Aerial crown-view tile of a tropical tree (Barro Colorado Island, Panama), acquired 20240611:
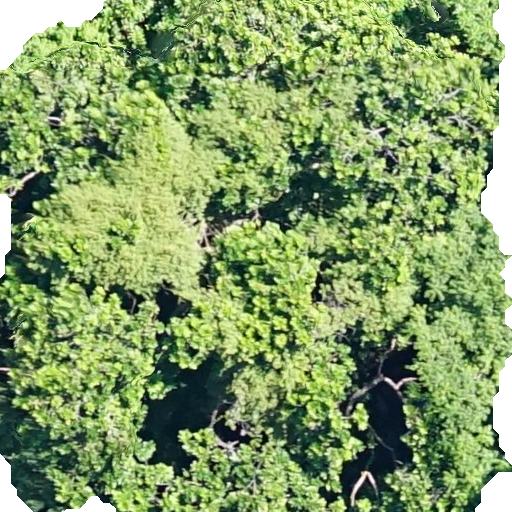
Species: Anacardium excelsum
GBIF accepted scientific name: Anacardium excelsum
Crown area: 459.239 m²